Field crop: tomato
Growth stage: 2
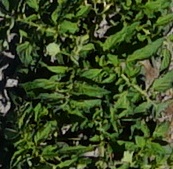
Species: tomato